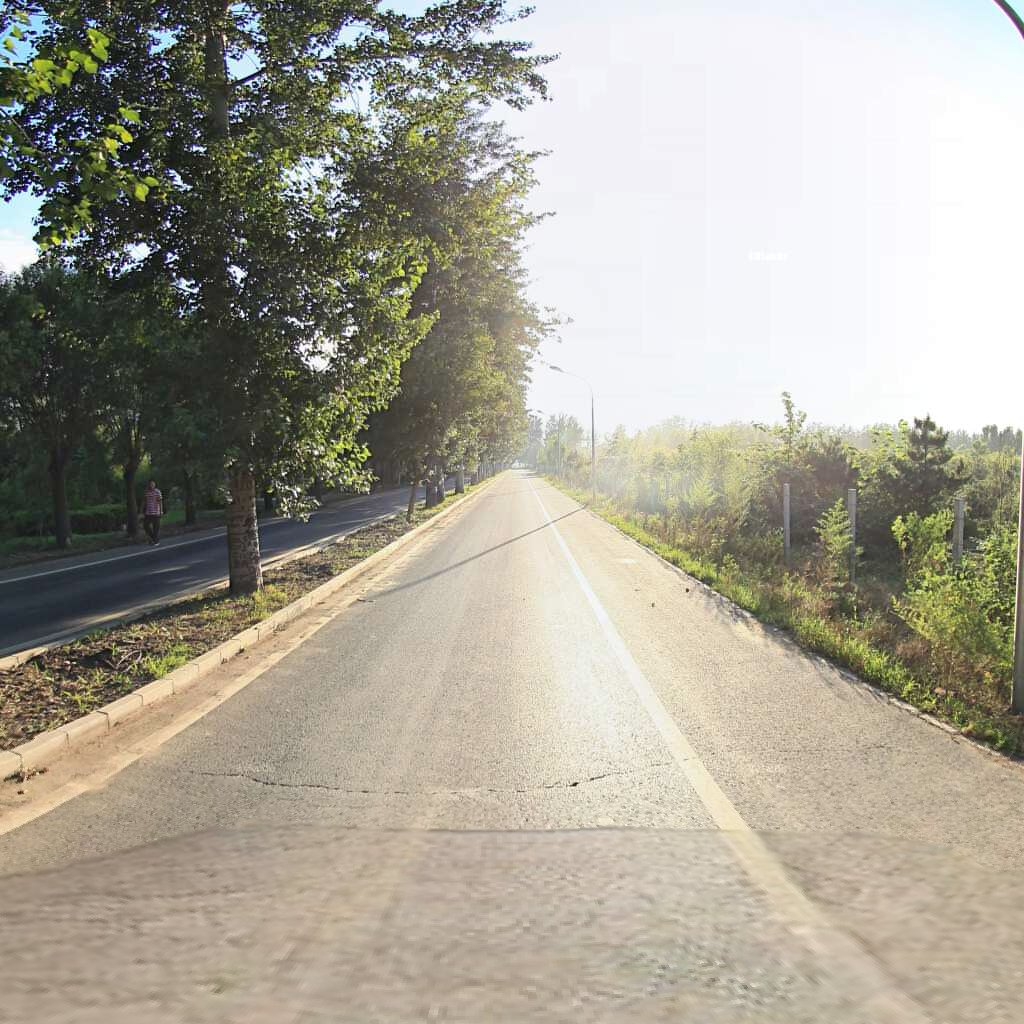
Region: Haidian
Road damage annotations: transverse crack